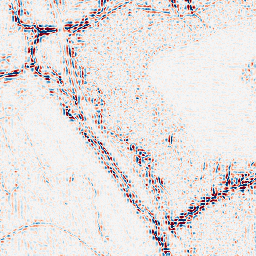
Category: wavelet
Decomposition family: wavelet_biorthogonal
Decomposition parameters: wavelet: bior5.5
level: 2
Upsampling method: cubic_mitchell
Upsampling parameters: scale: 2
Upsampling scale: 2